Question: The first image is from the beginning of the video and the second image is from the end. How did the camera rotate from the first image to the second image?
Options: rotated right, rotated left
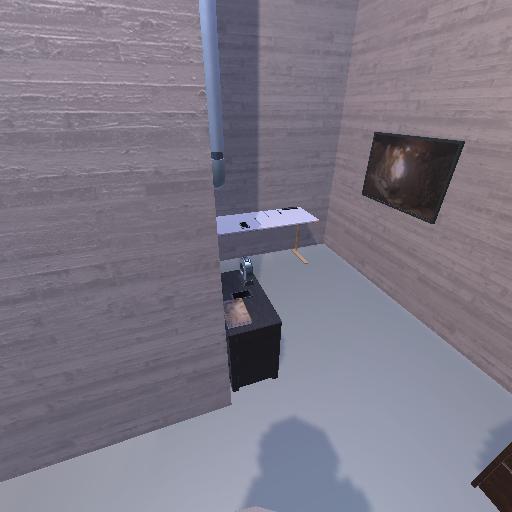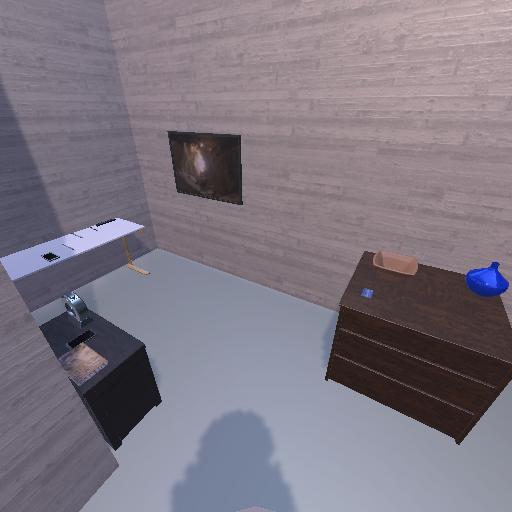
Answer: rotated right